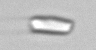
Label: detritus_transparent